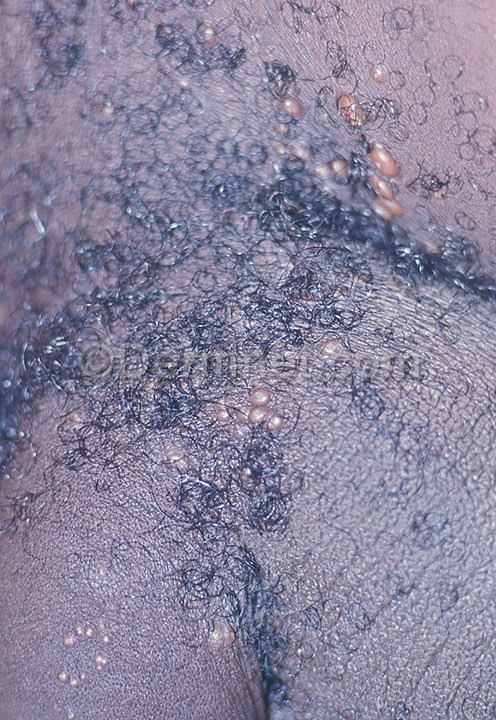
Disease: Warts Molluscum and other Viral Infections